Field crop: maize
Growth stage: 1
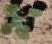
Species: chenopodium